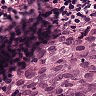
Metastatic tissue present: yes